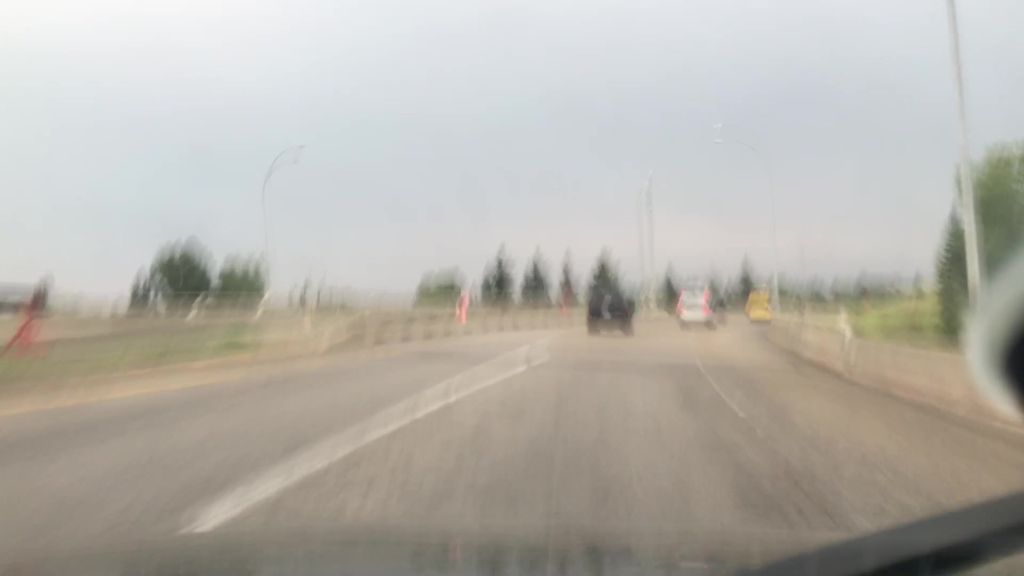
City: edmonton